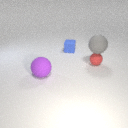
small blue rubber cube behind large purple rubber sphere